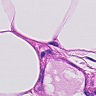
Metastatic tissue present: no